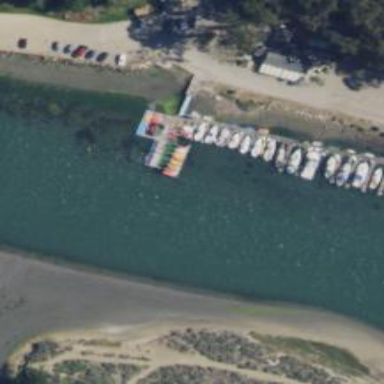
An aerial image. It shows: Pier with mooring facilities.